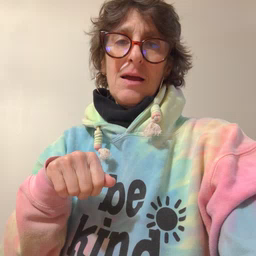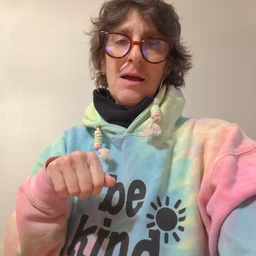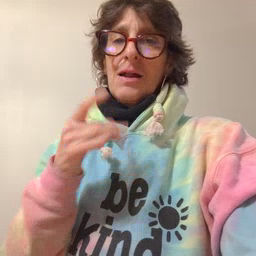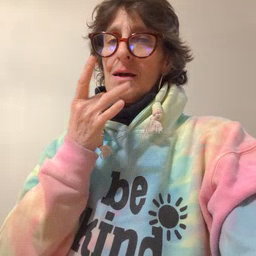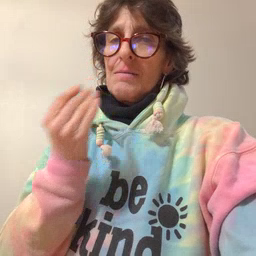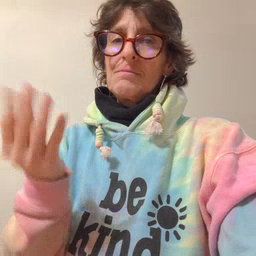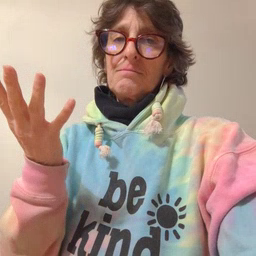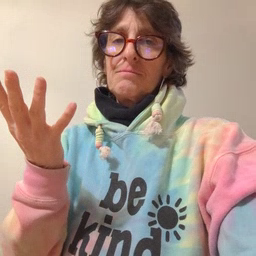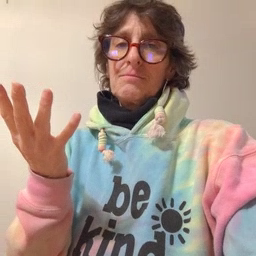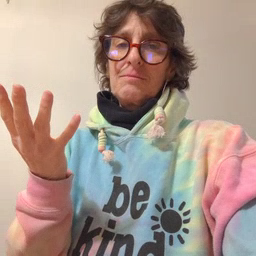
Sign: lamp